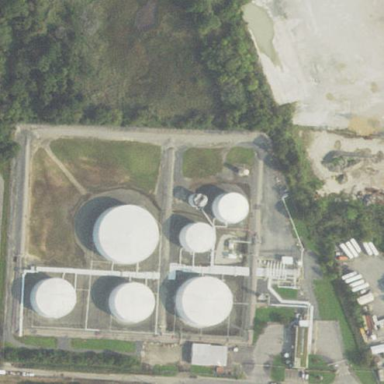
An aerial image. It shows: Industrial area designated as petroleum terminal.